Question: I'm using the sparkline function in Google Spreadsheets. Here is an example of some data:
'''
Feb-2015 MTD Actual MTD Budget Budget
Campaign 1 $41.32 $13.71 $96.00
'''
I'd like to create a stacked bar chart sparkline as per the documentation <URL>.
'''
=sparkline(D9:F9,{
"charttype","bar";
"color1","blue";
"color2","yellow";
"color3","red"})
'''
D9:F9 corresponds to $41.42: $96
Here is what the result looks like:

I had expected a segment to be red (color3). But the sparkline only seems to customize 2 colors. Can't see anything in the documentation about this. Is this a bug? Or am I misunderstanding something?
If it's the case that I can only edit 2 colors using this function, I don't suppose it's possible to edit the functionality using Google-Apps-Script?
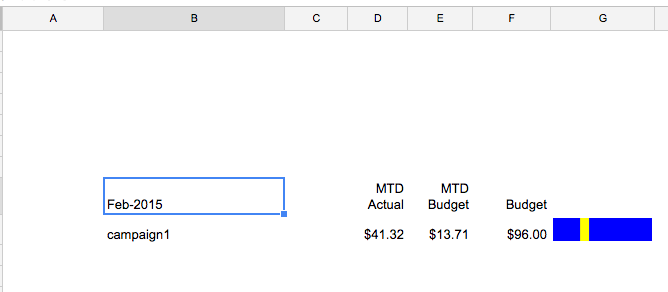
Answer: There is only color1 and color2 options listed for a bar graph. Sparklines are not expressly exposed to Apps Script, but can be written to a cell as a value. For example:
'''
ss.appendRow(['==sparkline(D9:F9,{"charttype","bar";"color1","blue";"color2","yellow";})']);
'''
From the docs:
<URL>
'''
For bar charts:
"max" sets the maximum value along the horizontal axis.
"color1" sets the first color used for bars in the chart.
"color2" sets the second color used for bars in the chart.
"empty" sets how to treat empty cells. Possible corresponding values include: "zero" or "ignore".
"nan" sets how to treat cells with non-numeric data. Options are: "convert" and "ignore".
"rtl" determines whether or not the chart is rendered right to left. Options are true or false.
'''